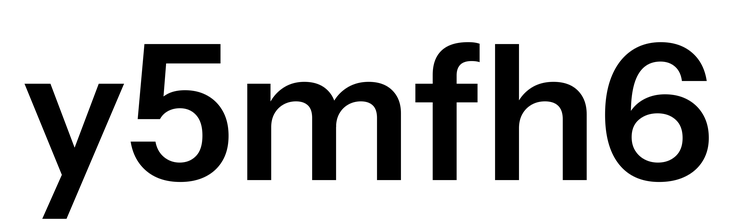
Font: InstrumentSans_SemiBold